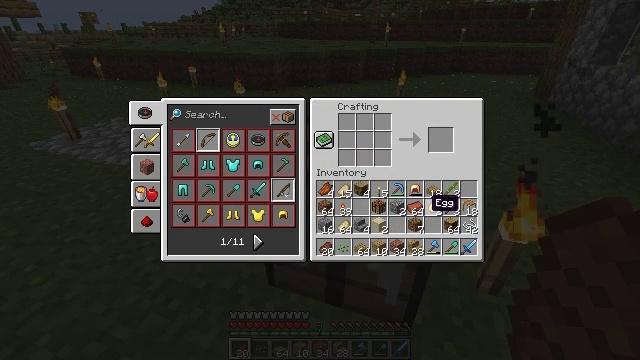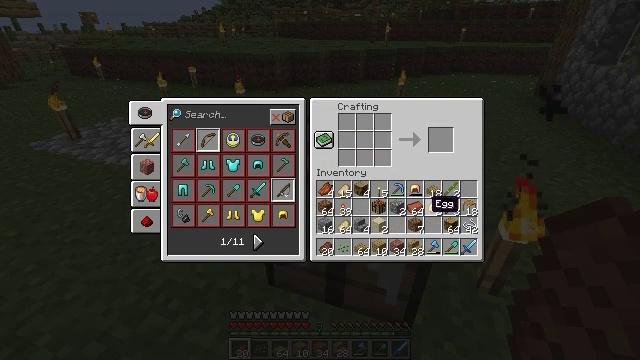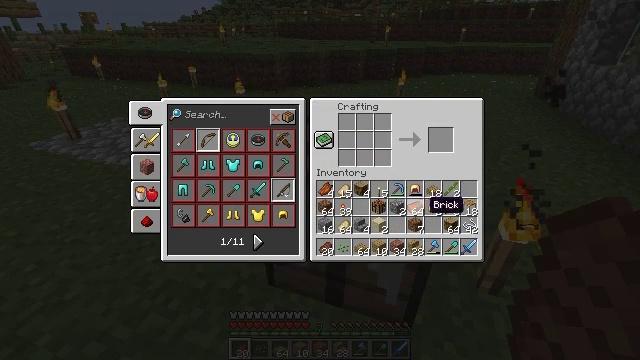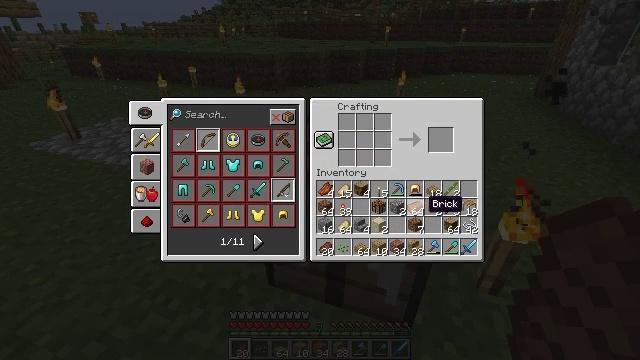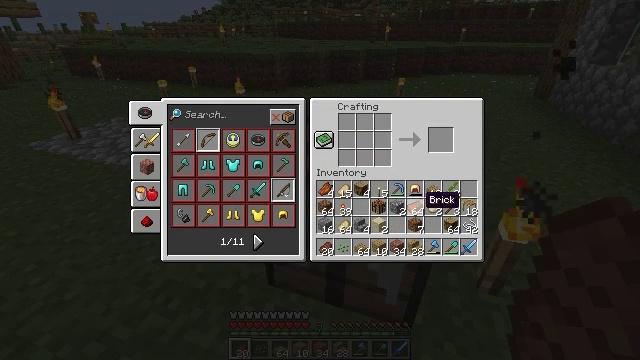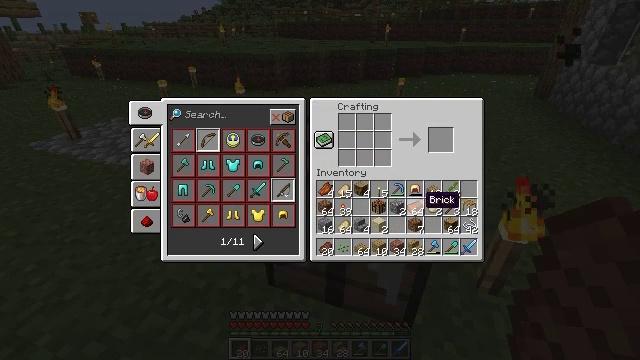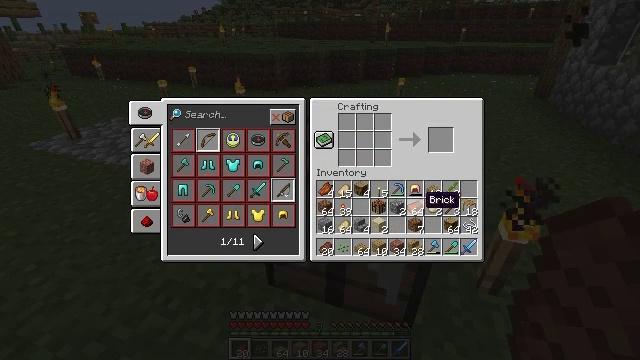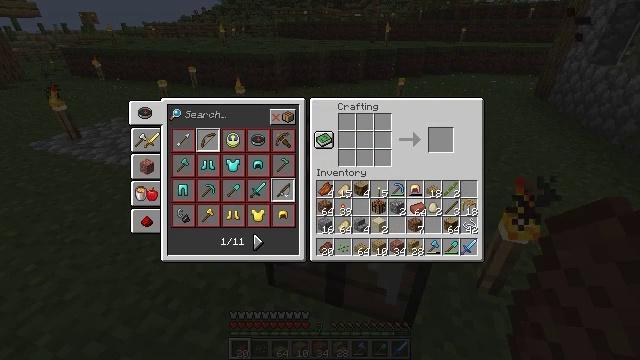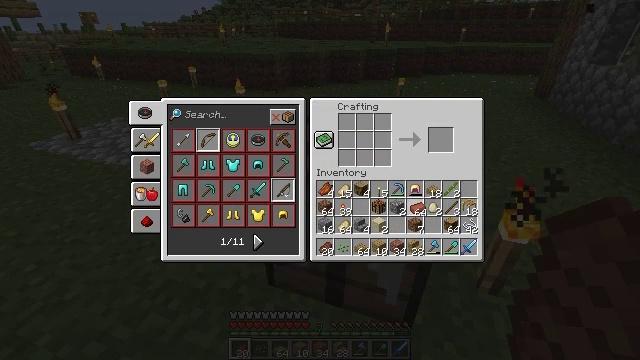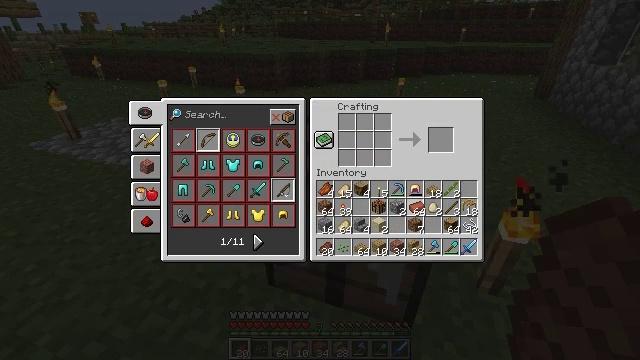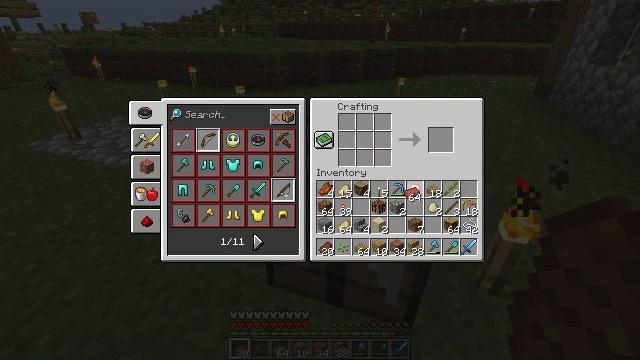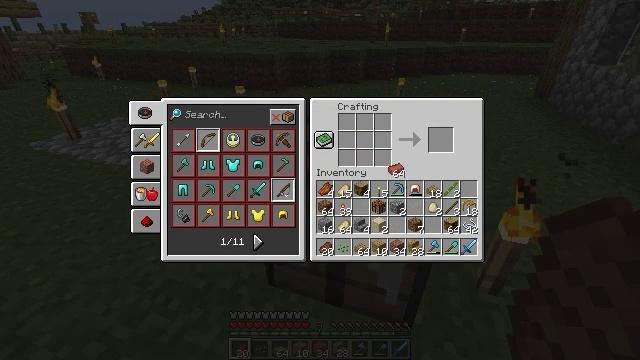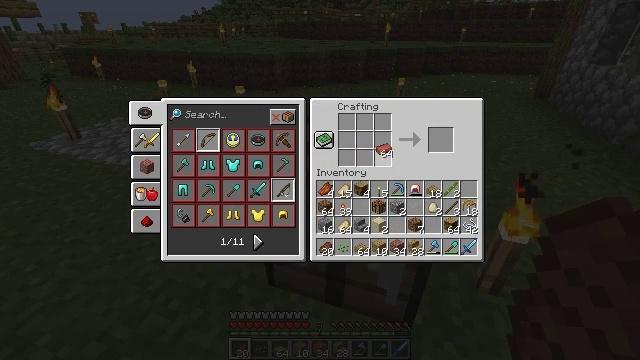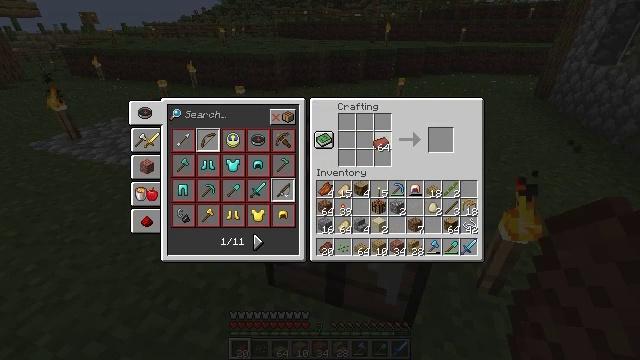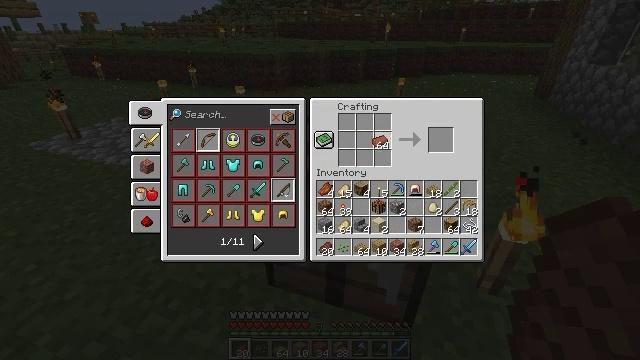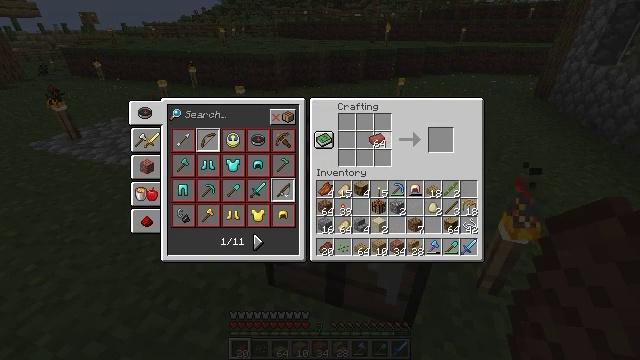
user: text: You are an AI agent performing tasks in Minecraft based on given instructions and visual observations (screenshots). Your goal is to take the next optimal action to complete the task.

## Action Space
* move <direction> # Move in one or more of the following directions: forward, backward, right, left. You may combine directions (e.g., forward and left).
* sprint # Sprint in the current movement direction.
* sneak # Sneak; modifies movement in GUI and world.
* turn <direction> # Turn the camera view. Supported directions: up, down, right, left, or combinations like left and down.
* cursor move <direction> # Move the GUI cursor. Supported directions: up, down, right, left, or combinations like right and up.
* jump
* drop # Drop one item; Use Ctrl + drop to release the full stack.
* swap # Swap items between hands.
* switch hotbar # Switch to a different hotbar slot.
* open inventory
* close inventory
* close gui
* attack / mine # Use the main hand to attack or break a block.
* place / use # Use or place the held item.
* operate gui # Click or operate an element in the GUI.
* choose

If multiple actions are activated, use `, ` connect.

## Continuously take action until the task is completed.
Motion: motion action
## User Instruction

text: Turn clay balls into bricks by using a furnace.
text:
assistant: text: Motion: no_op
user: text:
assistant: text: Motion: no_op
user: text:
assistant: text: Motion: no_op
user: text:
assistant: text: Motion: no_op
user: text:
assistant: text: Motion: no_op
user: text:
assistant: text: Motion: no_op
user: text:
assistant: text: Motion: operate gui
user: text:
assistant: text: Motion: operate gui
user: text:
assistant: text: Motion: no_op
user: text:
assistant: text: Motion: cursor move up
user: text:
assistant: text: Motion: cursor move left and up
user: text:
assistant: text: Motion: cursor move left and up
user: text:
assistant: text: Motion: sneak
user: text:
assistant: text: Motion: sneak
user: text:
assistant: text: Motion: sneak
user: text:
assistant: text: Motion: sneak
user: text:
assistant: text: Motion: sneak
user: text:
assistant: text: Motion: sneak
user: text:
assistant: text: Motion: sneak
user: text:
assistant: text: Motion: sneak
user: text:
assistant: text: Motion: sneak
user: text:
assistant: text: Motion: sneak
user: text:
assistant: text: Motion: sneak
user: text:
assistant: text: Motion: sneak
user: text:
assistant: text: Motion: sneak, operate gui
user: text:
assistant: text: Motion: sneak, operate gui
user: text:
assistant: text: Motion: sneak, operate gui
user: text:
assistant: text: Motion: sneak, operate gui
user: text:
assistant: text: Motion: sneak, operate gui
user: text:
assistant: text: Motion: sneak, operate gui